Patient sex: M
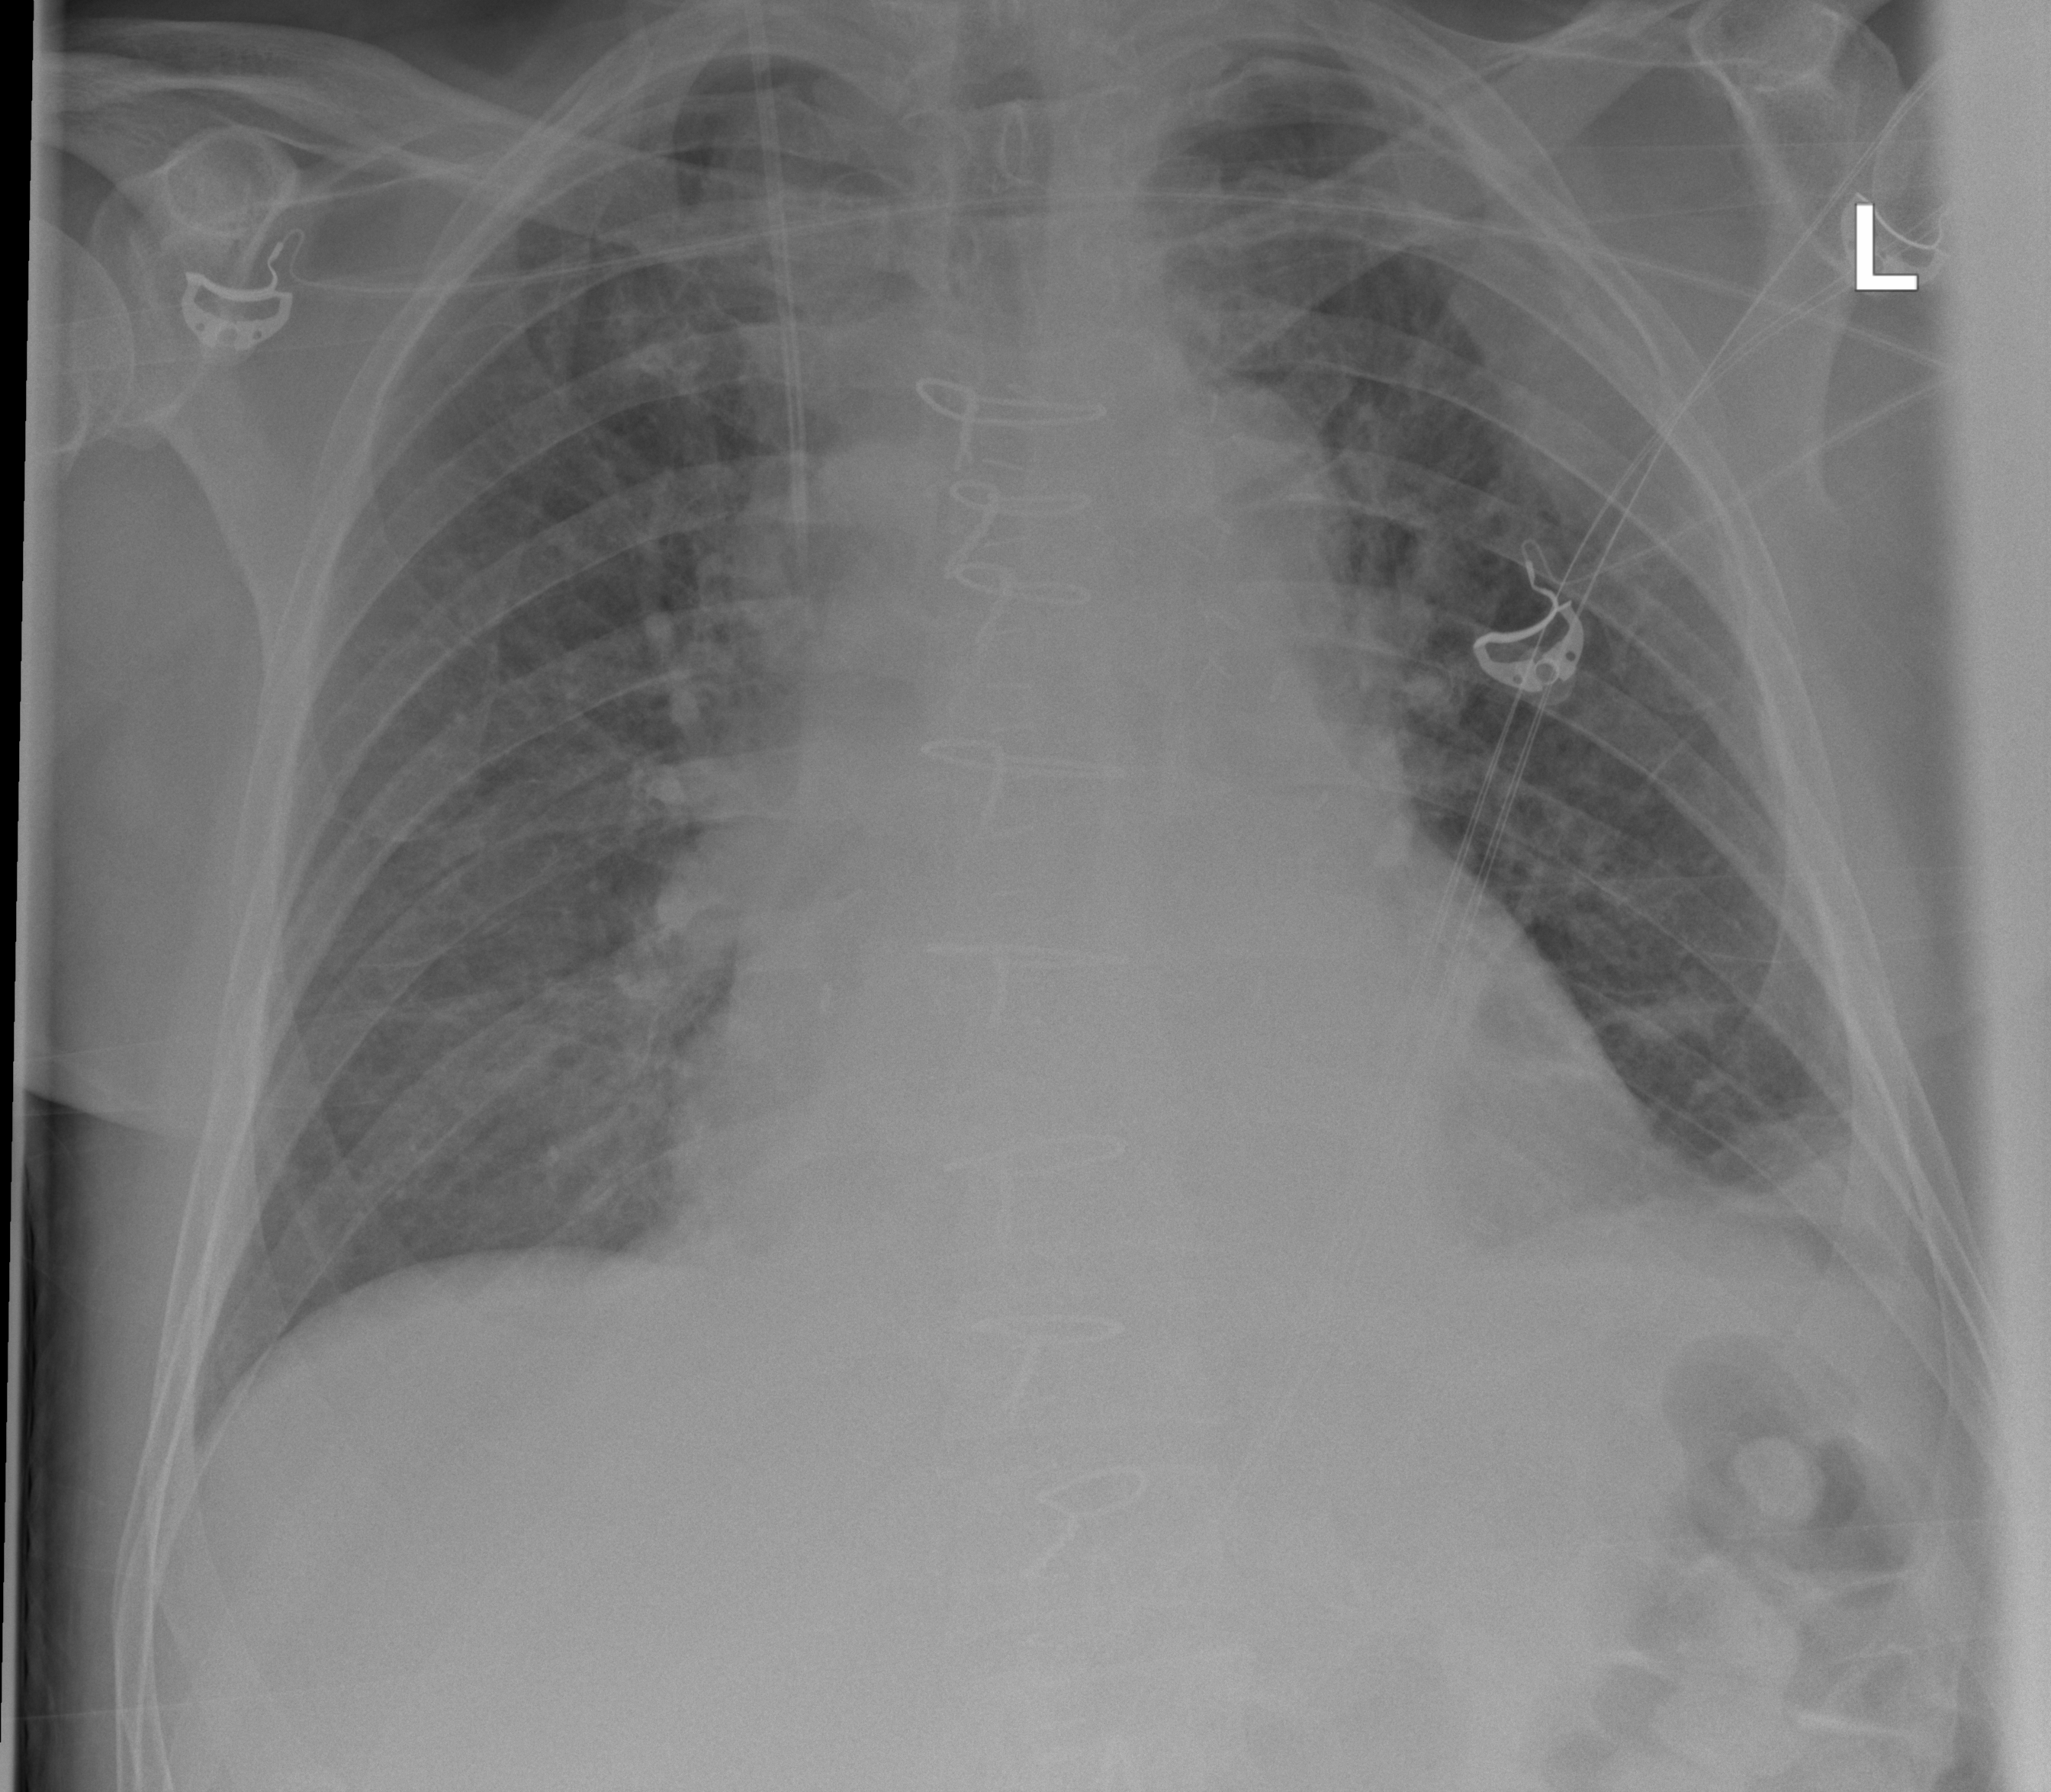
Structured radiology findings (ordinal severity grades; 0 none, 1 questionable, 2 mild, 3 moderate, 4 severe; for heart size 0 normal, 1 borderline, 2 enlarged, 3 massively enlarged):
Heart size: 2
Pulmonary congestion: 2
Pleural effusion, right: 0
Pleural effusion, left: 2
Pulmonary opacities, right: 0
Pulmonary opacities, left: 0
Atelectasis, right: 2
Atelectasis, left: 2